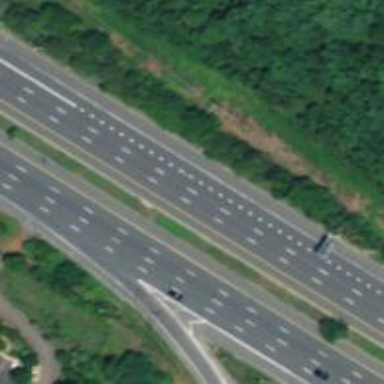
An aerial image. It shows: Expressway with asphalt surface categorized as trunk highway.